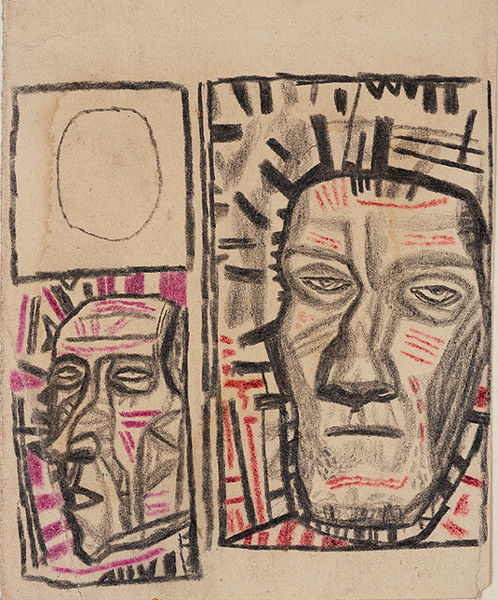
Titel: Two Heads, Two Heads
Künstler: Pavel Filonov
Standort: Amherst (Massachusetts, USA)
Institution: Mead Art Museum, Amherst College
Schlagwörter: men, oil, red, white, black, face, hair, modern, nose, portrait, three, wall, pink, two, brown, african, sad, man, rock, head, orange, german, island, eyes, male, drawing, paper, frame, oval, purple, chin, mouth, wrinkles, caricature, cartoon, line, sketch, french, faces, frames, abstract, neck, rectangle, square, ears, pastel, pencil, rectangles, squares, circle, lines, stroke, coal, strong, charcoal, crayon, cubism, paint, dutch, eyebrows, magenta, native american, mask, africa, forehead, indian, boxes, masks, anger, border, heads, monster, noses, bold, painted, shape, kirchner, rectangular, serious, indians, easter, frown, triptic, ugly, incomplete, marks, sadness, gloomy, odd, jaw, spikes, stain, charcol, primative, blacklines, beig, carbon, distortion, ugliness, nigger, cheeck, feltpen, red and black, kokoschka, cobra, tattoos, scowling, pissed, bj, primitv, war paint, makrs, easter island, chile, bolk, faec